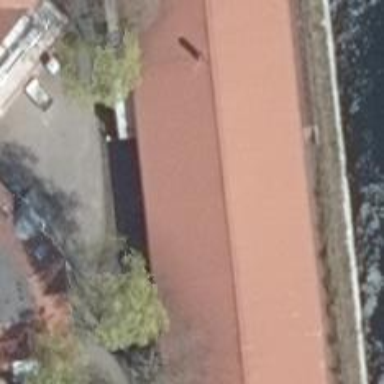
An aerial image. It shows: Commercial building that houses bowling alley.